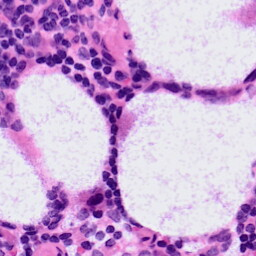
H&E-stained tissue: LymphNode